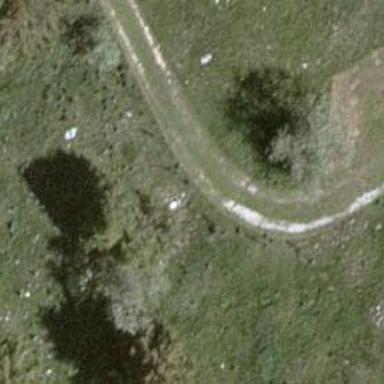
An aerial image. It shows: Gravel track with grade3 tracktype.